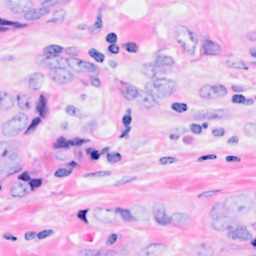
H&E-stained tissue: Breast